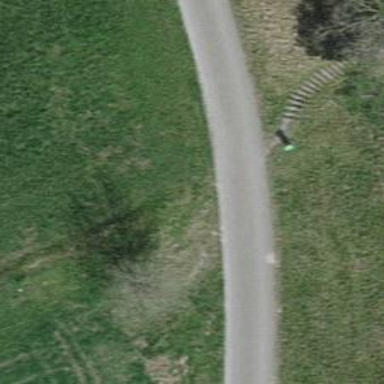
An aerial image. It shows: Set of steps on the road.